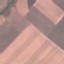
Land use / land cover: AnnualCrop